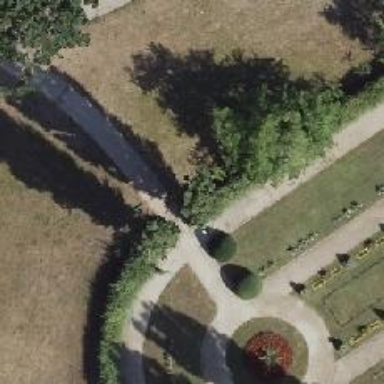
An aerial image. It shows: Park with broadleaved deciduous trees.